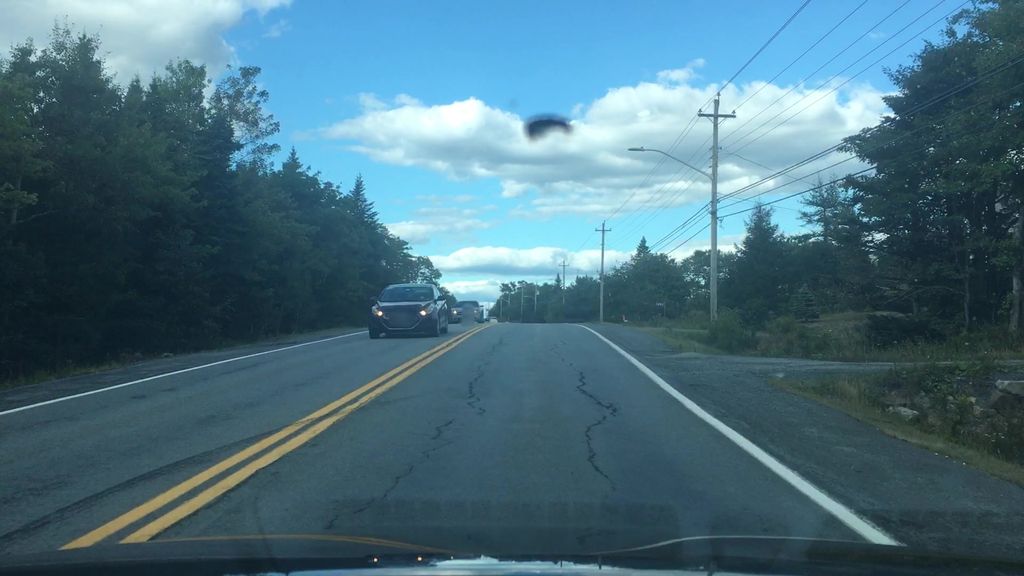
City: halifax